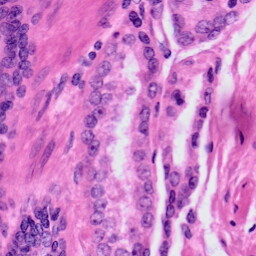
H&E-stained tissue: Prostate